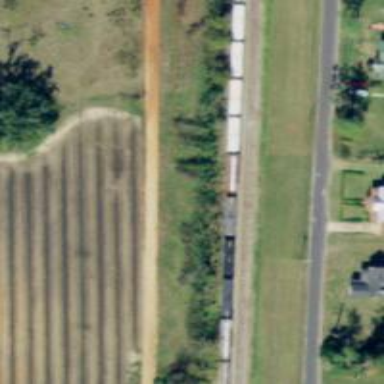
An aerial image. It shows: Railway siding for service.